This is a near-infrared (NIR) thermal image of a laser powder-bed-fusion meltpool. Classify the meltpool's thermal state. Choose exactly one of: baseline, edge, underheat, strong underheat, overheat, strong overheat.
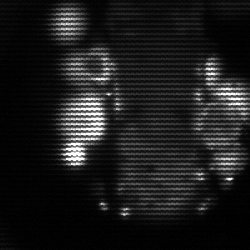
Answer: strong underheat